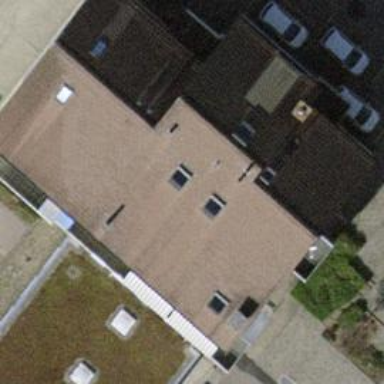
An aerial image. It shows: Commercial building.